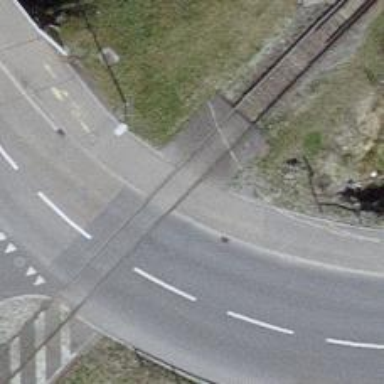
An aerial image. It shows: Crossing for the railway.